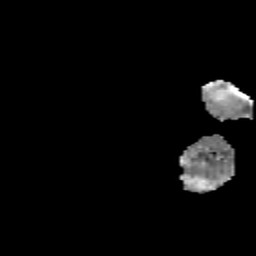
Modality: MD
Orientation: sagittal
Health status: healthy
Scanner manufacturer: siemens
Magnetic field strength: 3 T
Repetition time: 10.6 s
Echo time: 0.092 s